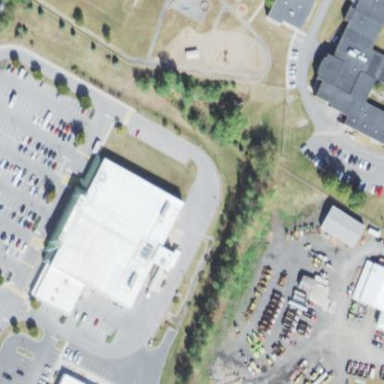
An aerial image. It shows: View of supermarket building.